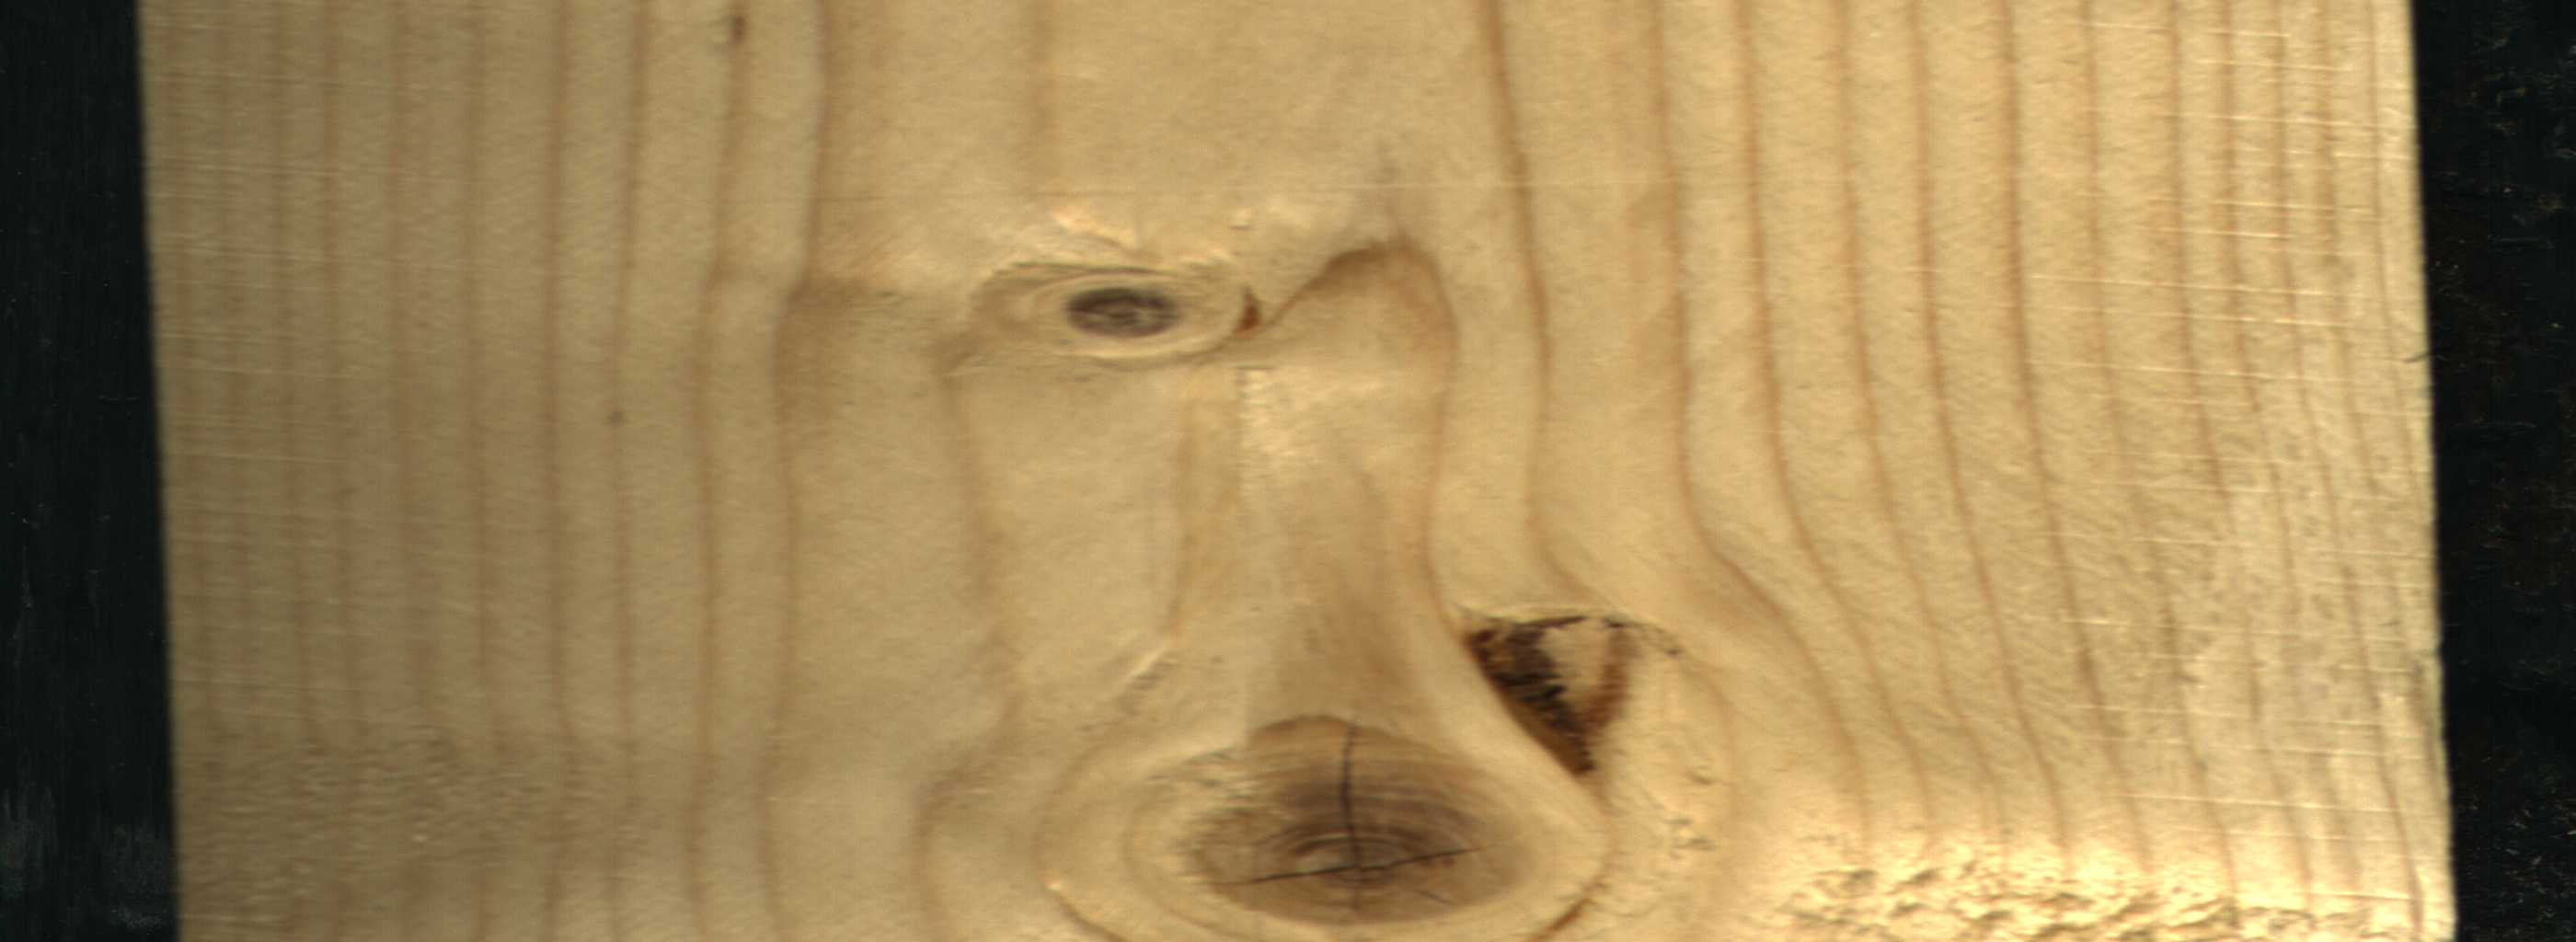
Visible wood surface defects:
resin
knot_with_crack
Live_Knot